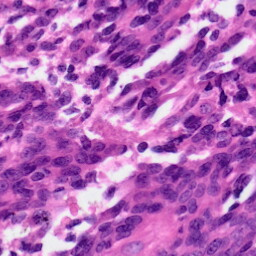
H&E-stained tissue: Ovarian